Question: Please help me to find the solution to insert html table inside node of treepanel ext js.
Find the screenshot:

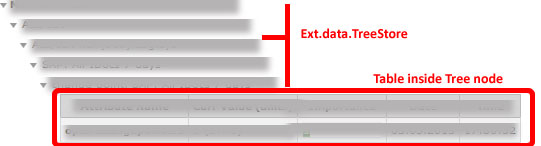
Answer: Here is a sample:
<URL>
It should help you get started.
extjs:
'''
var store = Ext.create('Ext.data.TreeStore', {
root: {
expanded: true,
children: [
{ text: "detention", leaf: true },
{ text: "homework", expanded: true, children: [
{ text: "book report", leaf: true },
{ text: "alegrbra", leaf: true}
] },
{ text: '<table class="sample_table"><tr><td>11</td><td>12</td></tr><tr><td>21</td><td>22</td></tr></table>', leaf: true }
]
}
});
var tree = Ext.create('Ext.tree.Panel', {
title: 'Simple Tree',
useArrows: true,
width: 500,
height: 500,
store: store,
rootVisible: false,
renderTo: Ext.getBody()
});
var root = tree.getRootNode();
root.appendChild({ text: '<table class="sample_table"><tr><td>aa</td><td>ab</td></tr><tr><td>ba</td><td>bb</td></tr></table>', leaf: true});
'''
css:
'''
.sample_table {
display: inline-block;
}
.sample_table td {
border: 1px solid black;
padding: 5px;
}
'''